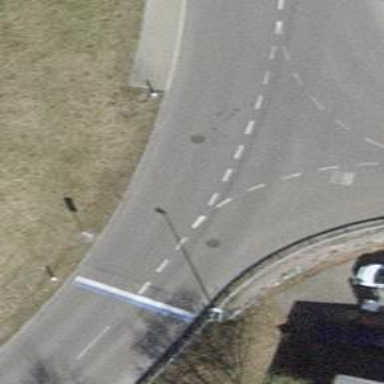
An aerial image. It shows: Tertiary road with asphalt surface and no sidewalks.